Aerial crown-view tile of a tropical tree (Barro Colorado Island, Panama), acquired 20241216:
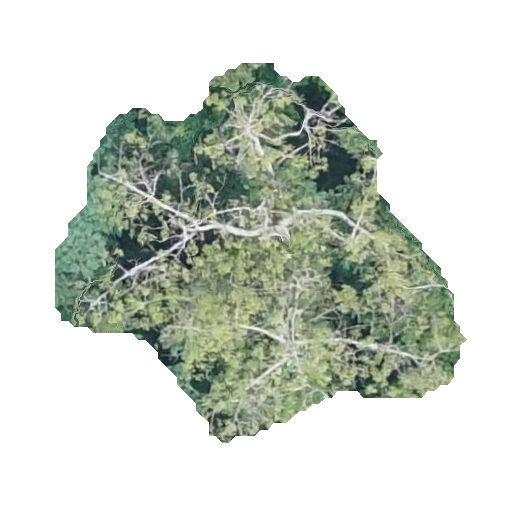
Species: Ceiba pentandra
GBIF accepted scientific name: Ceiba pentandra
Crown area: 142.16 m²